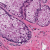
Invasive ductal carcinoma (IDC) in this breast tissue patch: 0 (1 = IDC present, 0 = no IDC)